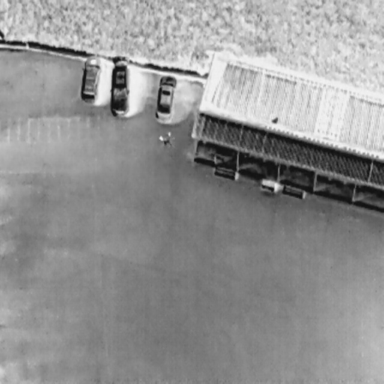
There are three Cars in the infrared image.